Question: you can see my problem on this image :

as you can see, the div is transparent and it effected the img es inside it .
this is my html code:
'''
<div id="cselect" style="position: absolute; top: 99px; left: 37px; display: block;">
<div class="cnvptr">
<img src="uploadfabrics/14606171783156.jpg" >
</div>
<div class="cnvptr">
<img src="uploadfabrics/16292373497271.jpg" ></div>
</div>
'''
these are css codes:
'''
#cselect {
padding: 15px;
width: 90%;
padding: 2%;
background: black;
opacity: 0.5;
position: relative;
}
.cnvptr {
background: black;
opacity: 1 !important;
width: auto;
display: inline-block;
}
'''
I put a div around each image with class 'cnvptr', it has black background but It doesn't work .
How can I make image backgrounds not transparent?
Thanks
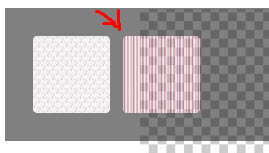
Answer: You can use rgba instead:
'''
background-color: rgba(0, 0, 0, 0.5);
'''
'''
#cselect {
padding: 15px;
width: 90%;
padding: 2%;
background: black;
position: relative;
background-color: rgba(0, 0, 0, 0.5);
}
.cnvptr {
background: black;
opacity: 1 !important;
width: auto;
display: inline-block;
}
'''
'''
<div id="cselect" style="position: absolute; top: 99px; left: 37px; display: block;">
<div class="cnvptr">
<img src="http://placehold.it/200x100" />
</div>
<div class="cnvptr">
<img src="http://placehold.it/200x100" />
</div>
</div>
'''
Same code using opacity instead:
'''
#cselect {
padding: 15px;
width: 90%;
padding: 2%;
background: black;
position: relative;
/*background-color: rgba(0, 0, 0, 0.5);*/
opacity: 0.5;
}
.cnvptr {
background: black;
opacity: 1 !important;
width: auto;
display: inline-block;
}
'''
'''
<div id="cselect" style="position: absolute; top: 99px; left: 37px; display: block;">
<div class="cnvptr">
<img src="http://placehold.it/200x100" />
</div>
<div class="cnvptr">
<img src="http://placehold.it/200x100" />
</div>
</div>
'''